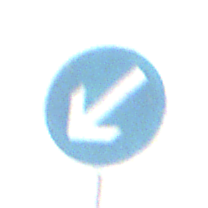
Verkehrszeichen: VorgeschriebeneVorbeifahrtLinks
Umgebung: Outdoor, RoadRail
Tageszeit: SunriseSunset
Wetter: PartlyCloudy
Licht: Natural
Jahreszeit: NotSpecified
Kontrast: LowContrast